Question: I want to count the times John was in the blue room and it was a thursday. I played with and and checked the documentation.
I tried with two conditions but got errors or 0 as a result.

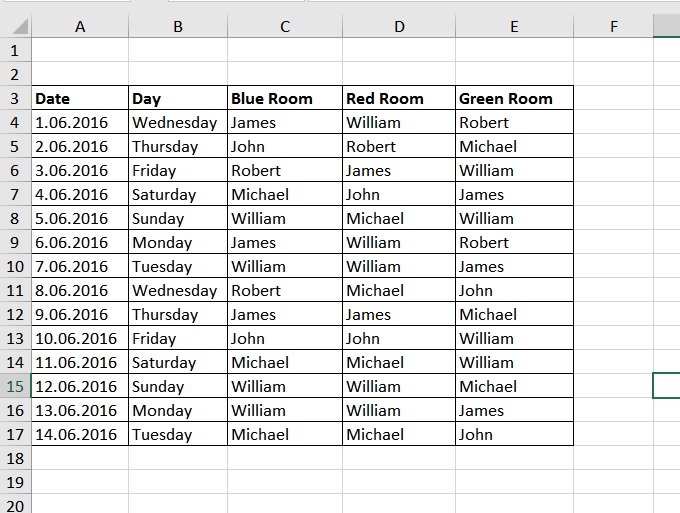
Answer: As @Gary'sStudent said with the column with the day already in place you do not need the WEEKDAY a simple COUNTIFS will work:
'''
=COUNTIFS(B:B,"Thursday",C:C,"John")
'''
If you did not have that column then you would need to revert to the SUMPRODUCT() formula similar to what @Gary'sStudent has:
'''
=SUMPRODUCT((WEEKDAY(A4:A17)="Thursday")*(C4:C17="John"))
'''
Both formulas will work, the main difference is that the COUTNIFS() is not an array formula, and therefore you are able to use full column references without detriment. The SUMPRODUCT, to minimize calc times, one would need to reference only the dataset.